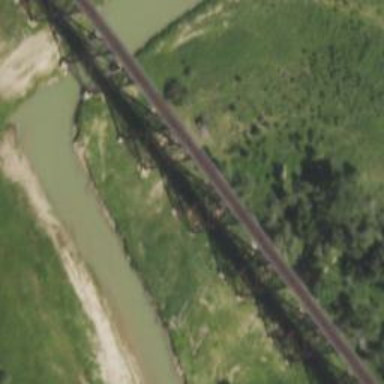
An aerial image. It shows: Viaduct bridge over railway tracks.